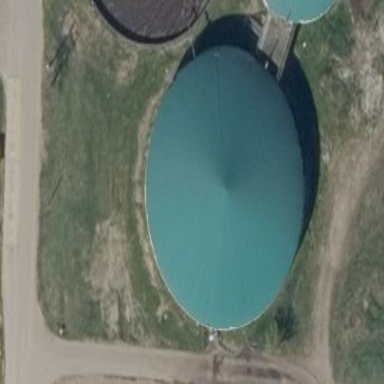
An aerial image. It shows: Building with covered reservoir that serves as generator. The roof of the reservoir is round in shape.